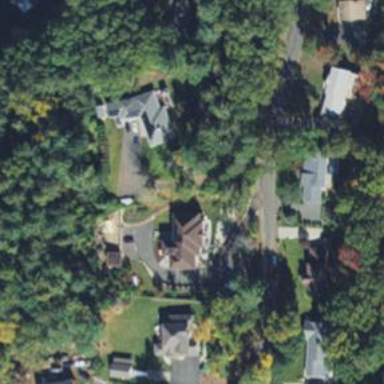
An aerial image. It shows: Driveway.